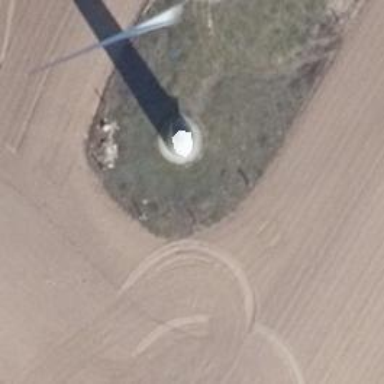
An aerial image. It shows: Wind generator with horizontal axis. The generator is wind turbine.